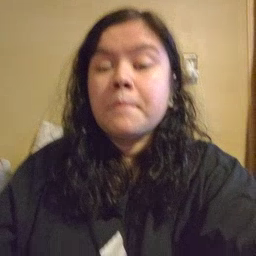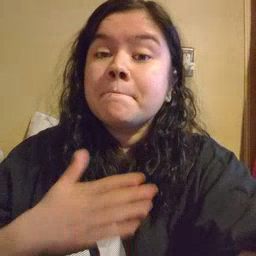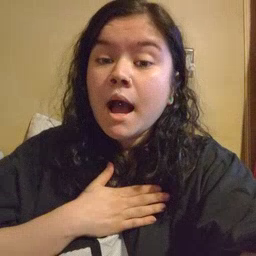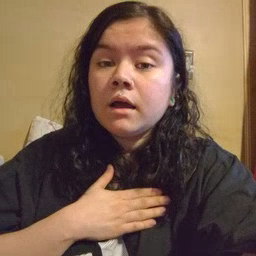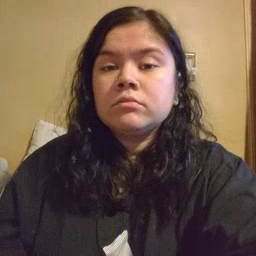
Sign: minemy